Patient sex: M
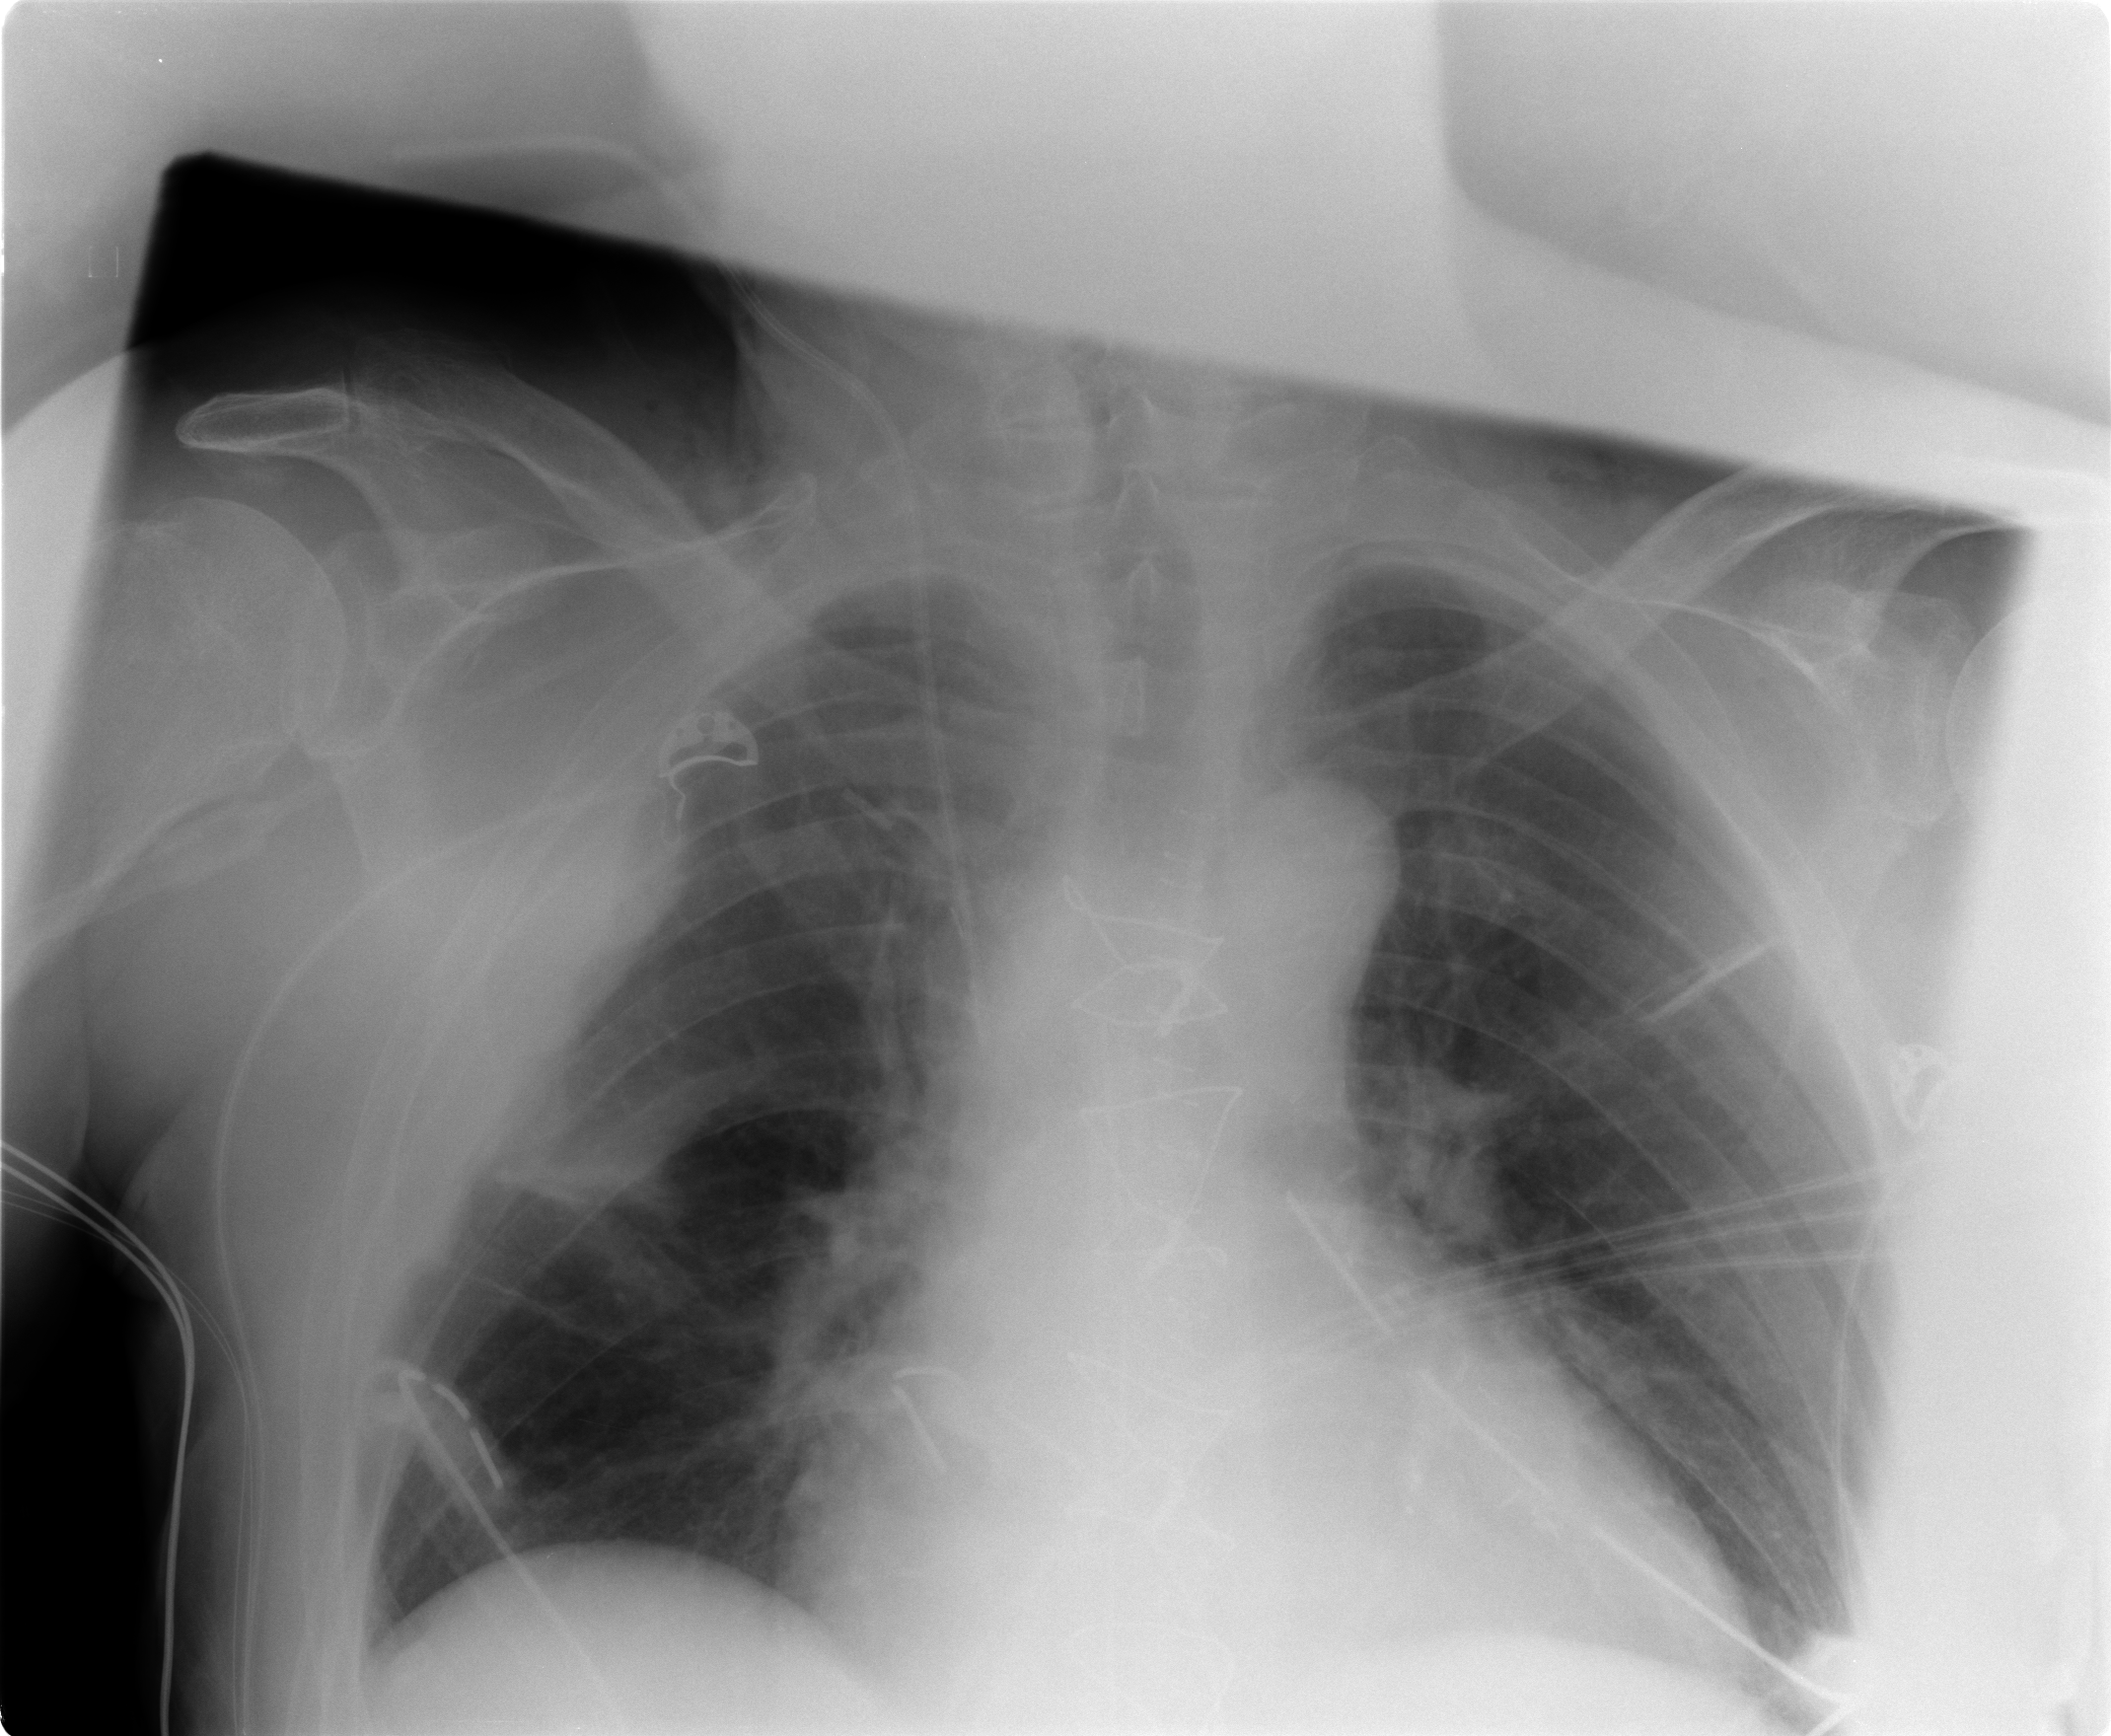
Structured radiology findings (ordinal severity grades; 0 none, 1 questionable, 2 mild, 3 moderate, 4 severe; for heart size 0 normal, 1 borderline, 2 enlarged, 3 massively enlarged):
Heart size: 1
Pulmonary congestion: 0
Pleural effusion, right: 0
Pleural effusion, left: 0
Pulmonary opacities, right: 1
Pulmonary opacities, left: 0
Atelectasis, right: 2
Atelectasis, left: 2